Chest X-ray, PA view. Patient: 31 years old, sex M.
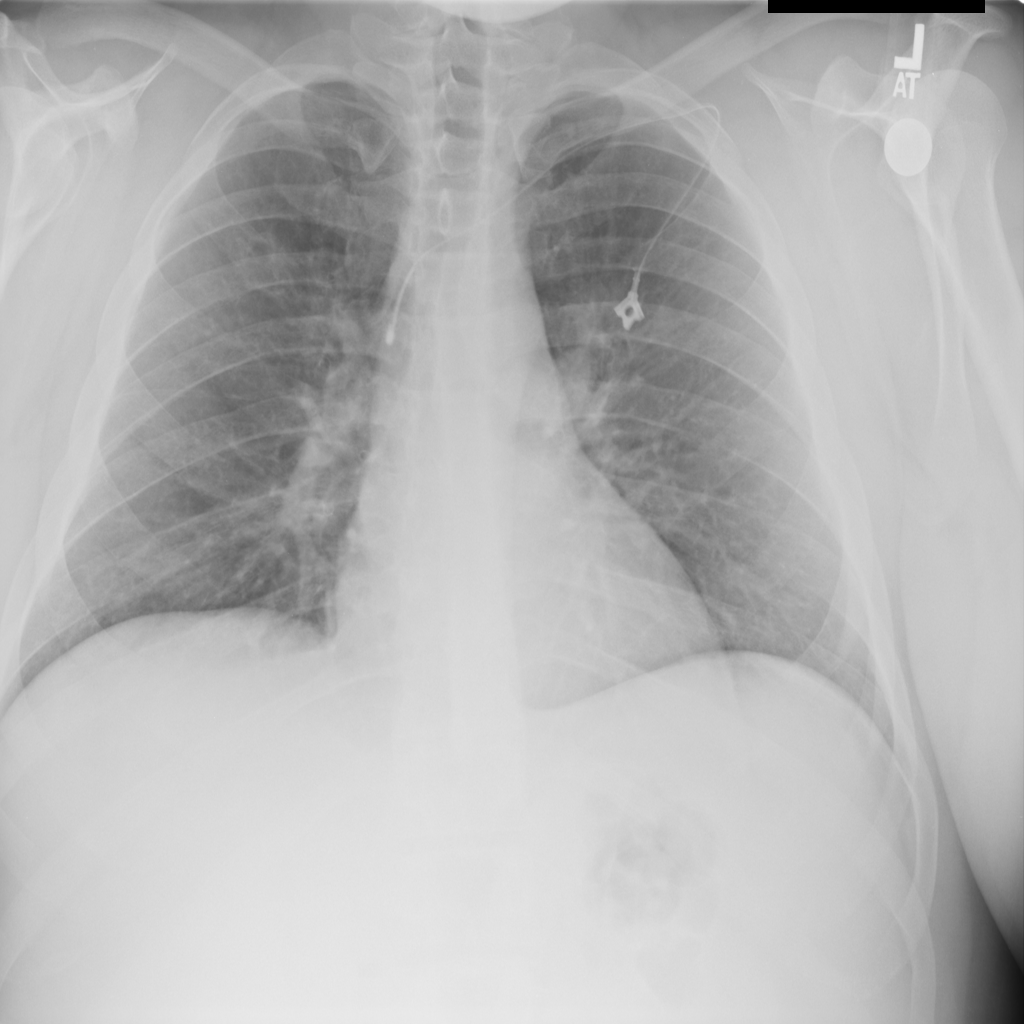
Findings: No Finding